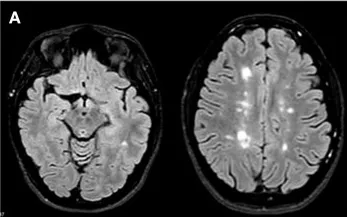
Axial MRI images of reported patient. (A; Oct 2020): multiple hyperintense white matter lesions were observed in T2/FLAIR weighted scan.
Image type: radiology (mri)